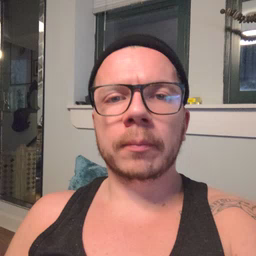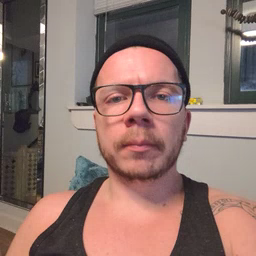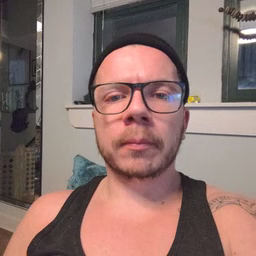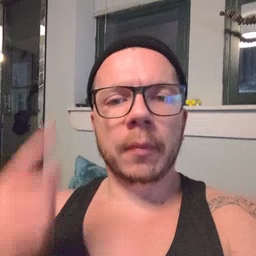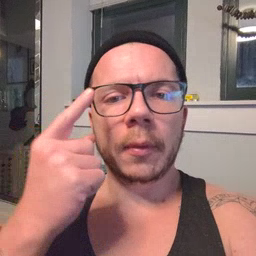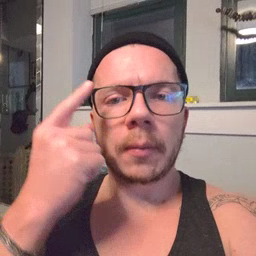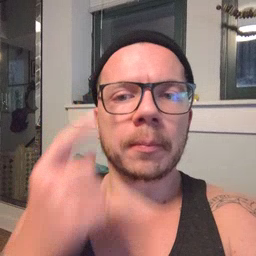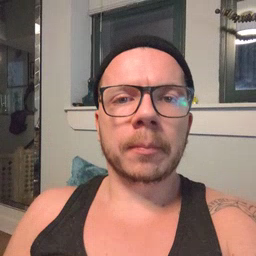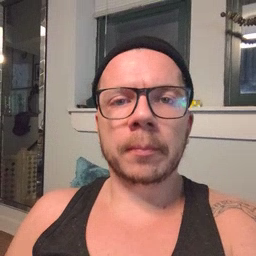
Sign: think